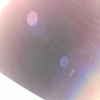
Label: sunburn